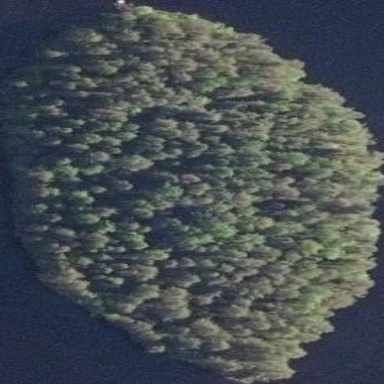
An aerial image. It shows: Islet surrounded by woodland.